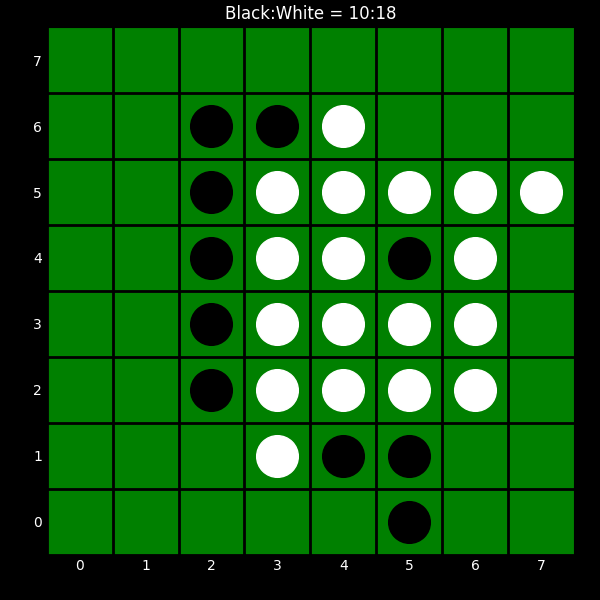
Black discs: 10
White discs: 18